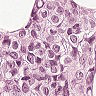
Metastatic tissue present: yes